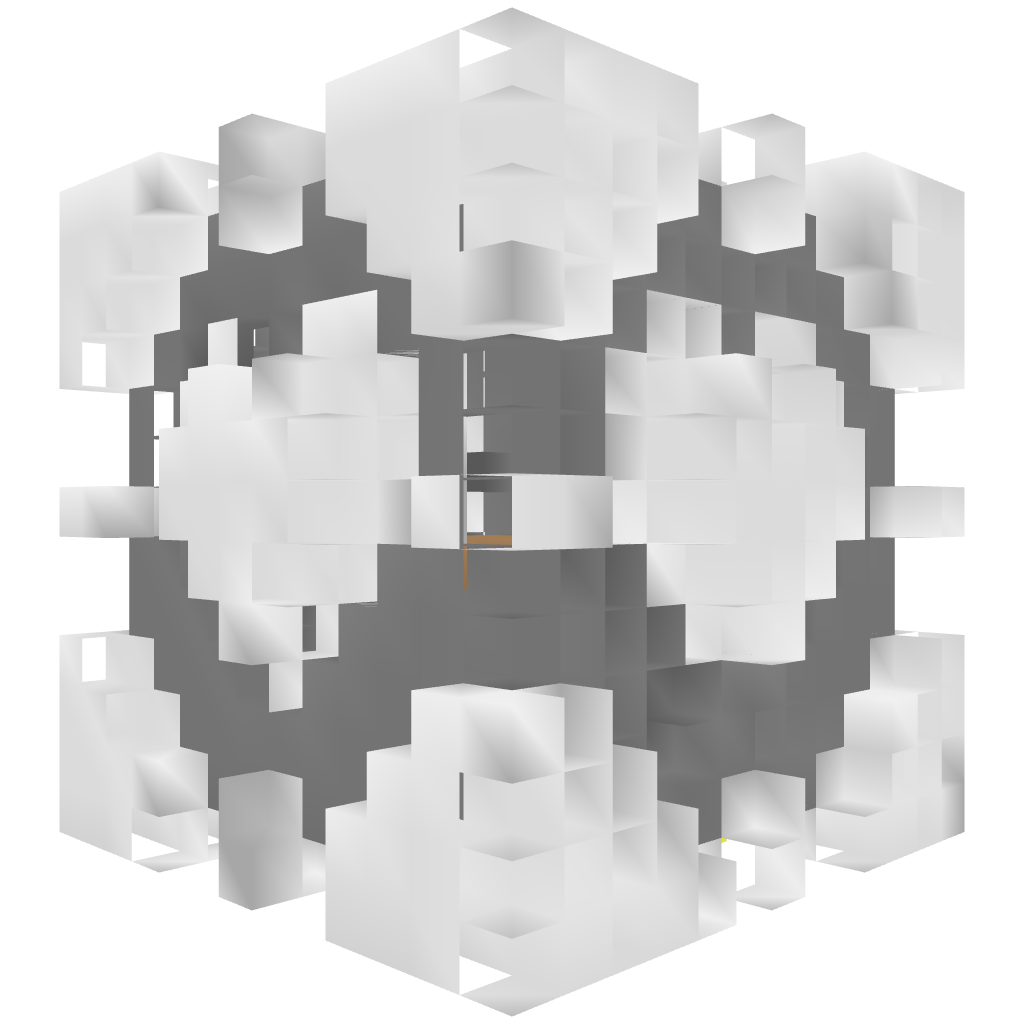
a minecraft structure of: Companion cube house bad low quality